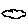
Label: cloud